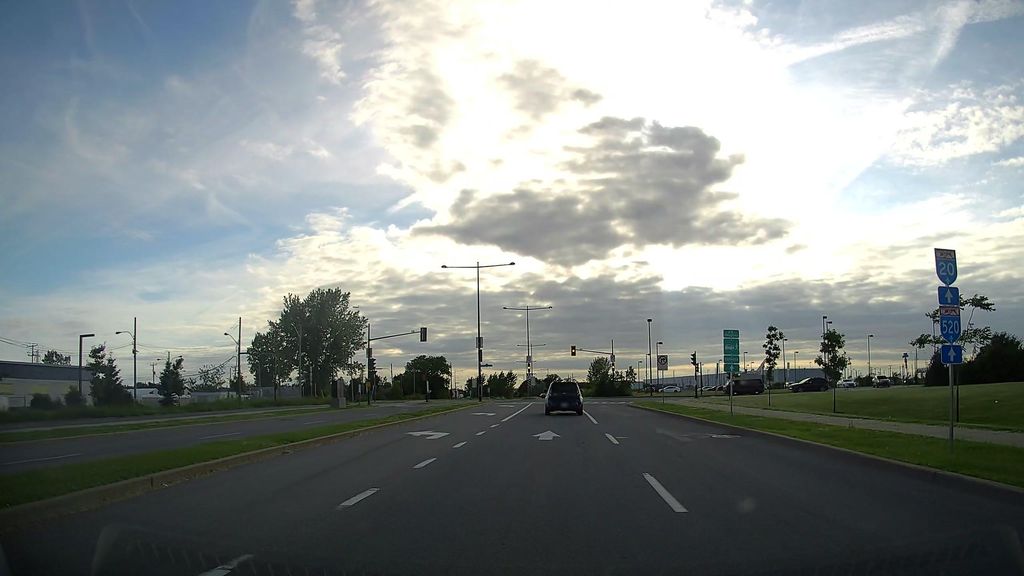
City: montreal